Question: I want to develop a new Android app. Design guidelines for Droid 3.0+ encourage the use of fragments to create a UI that better utilizes tablets' screen space. Also, from Droid 3.0+ I have read that a menu bar should exist on every activity that has a menu instead of using the plain old menu key

These features are supported by SDK 11+, but I want to support SDK 8 as minimum SDK in order to achieve best market share (see <URL>.
How can I achieve both of my objectives?
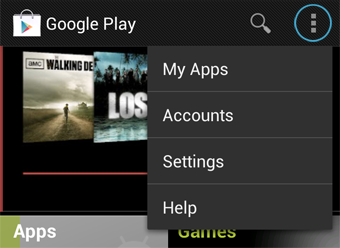
Answer: You have two possibilities:
1. Google provide support library for developing apps with using fragments and action bars with support of old android versions.
2. There is great tool Action Bar Sherlock.